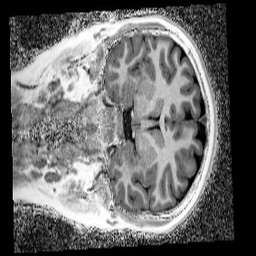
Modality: UNIT1_denoised
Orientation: coronal
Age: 10
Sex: female
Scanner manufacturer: siemens
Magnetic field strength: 3 T
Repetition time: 4 s
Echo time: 0.00299 s